Aerial crown-view tile of a tropical tree (Barro Colorado Island, Panama), acquired 20241014:
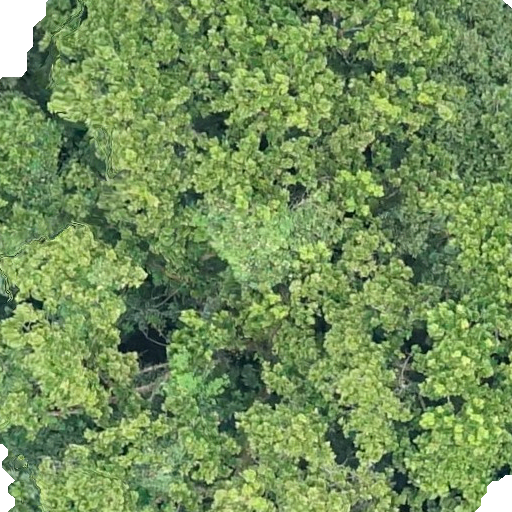
Species: Anacardium excelsum
GBIF accepted scientific name: Anacardium excelsum
Crown area: 558.341 m²